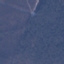
Land use / land cover: Forest